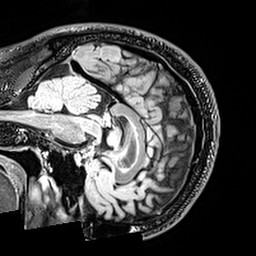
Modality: T2w
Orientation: sagittal
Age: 47
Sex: male
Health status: healthy
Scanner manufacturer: siemens
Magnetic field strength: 3 T
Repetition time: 5 s
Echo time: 0.397 s